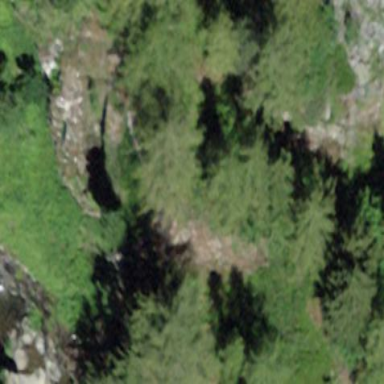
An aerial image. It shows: Forest with needle-leaved trees.